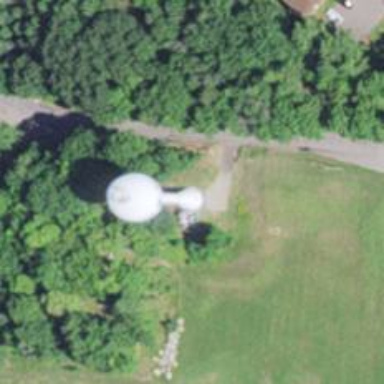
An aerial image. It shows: Water tower that is man-made.